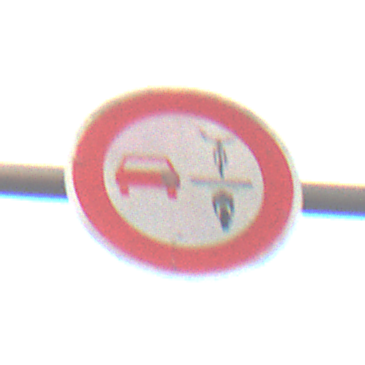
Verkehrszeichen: VerbotUeberholenEinspurigeFahrzeuge
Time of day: MorningAfternoon
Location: Outdoor (Suburban)
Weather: Overcast
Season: NotSpecified
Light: Natural